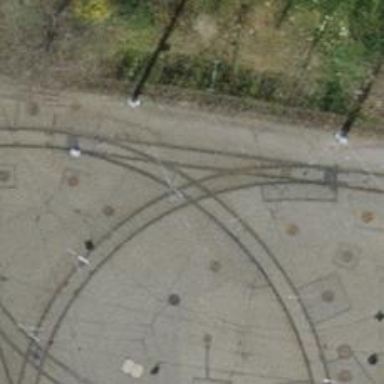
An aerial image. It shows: Railway crossing.